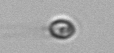
Label: flagellate